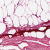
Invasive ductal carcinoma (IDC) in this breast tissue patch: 0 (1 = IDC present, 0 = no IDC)